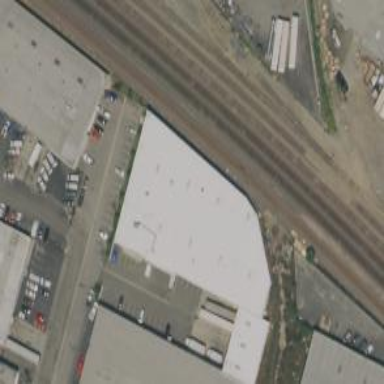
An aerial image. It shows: Warehouse.